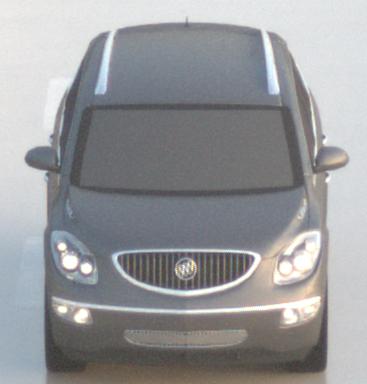
Make: Buick
Model: Enclave
Detailed model: GMT967
Model produced from: 2007
Model produced until: 2017
Doors: 5
Color: gray
Road condition: wet road
Daytime: sunrise or sunset
Contrast: low contrast